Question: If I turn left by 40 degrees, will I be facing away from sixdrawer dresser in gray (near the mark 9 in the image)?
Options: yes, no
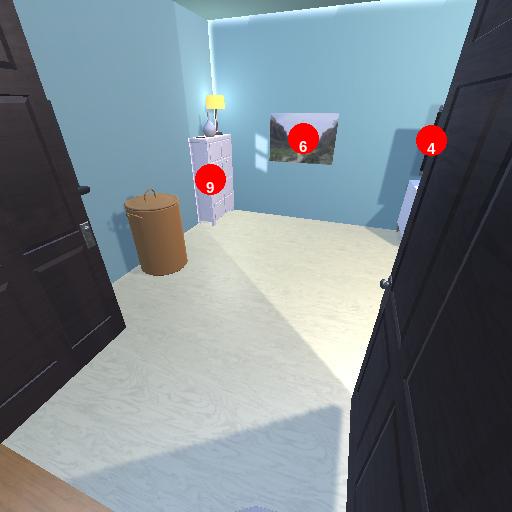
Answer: yes